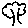
Label: tree